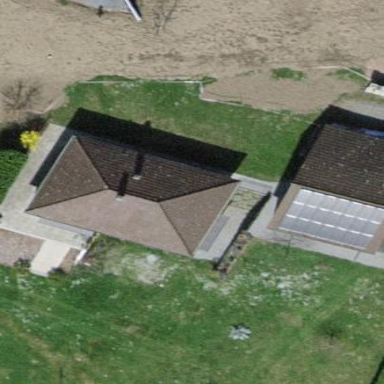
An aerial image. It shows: Detached building with hipped roof.